Question: How can I make such layout? Header should not scrolls and should be always visible.

The matter is Android throws an error when I try to put 'ScrollView' into 'LinearLayout'.
Markup:
'''
<LinearLayout xmlns:android="http://schemas.android.com/apk/res/android"
style="@style/baseLayout">
<LinearLayout
style="@style/app_header" />
<ScrollView
style="@style/fillParent">
<!-- elements here -->
</ScrollView>
</LinearLayout>
'''
Styles:
'''
<?xml version="1.0" encoding="utf-8"?>
<resources>
<style name="app_theme" parent="android:Theme">
</style>
<style name="fillParent">
<item name="android:layout_width">fill_parent</item>
<item name="android:layout_height">fill_parent</item>
</style>
<style name="fullWidth">
<item name="android:layout_width">fill_parent</item>
<item name="android:layout_height">wrap_content</item>
</style>
<style name="wrapContent">
<item name="android:layout_width">wrap_content</item>
<item name="android:layout_height">wrap_content</item>
</style>
<style name="baseLayout" parent="fillParent">
<item name="android:orientation">vertical</item>
<item name="android:background">@drawable/app_bg</item>
</style>
<style name="app_header" parent="fullWidth">
<item name="android:background">@drawable/header_bg</item>
</style>
</resources>
'''
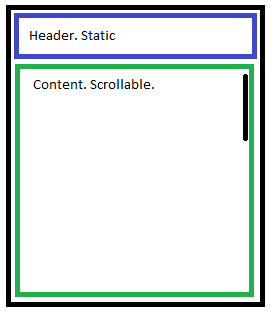
Answer: The following code works for me, could you post your code and let us see what you might be doing wrong?
'''
<?xml version="1.0" encoding="utf-8"?>
<LinearLayout xmlns:android="http://schemas.android.com/apk/res/android"
android:layout_width="match_parent"
android:layout_height="match_parent"
android:orientation="vertical" >
<TextView android:layout_width="match_parent"
android:layout_height="wrap_content"
android:text="TITLE BAR"/>
<ScrollView
android:layout_width="match_parent"
android:layout_height="match_parent">
<LinearLayout
android:layout_width="match_parent"
android:layout_height="wrap_content"
android:orientation="vertical">
</LinearLayout>
</ScrollView>
</LinearLayout>
'''
The problem was that Ninja had more than 1 direct child in the 'ScrollView'.